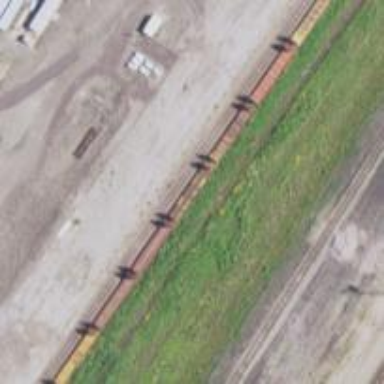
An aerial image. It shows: Railway yard.